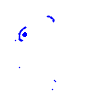
Particle: kaon